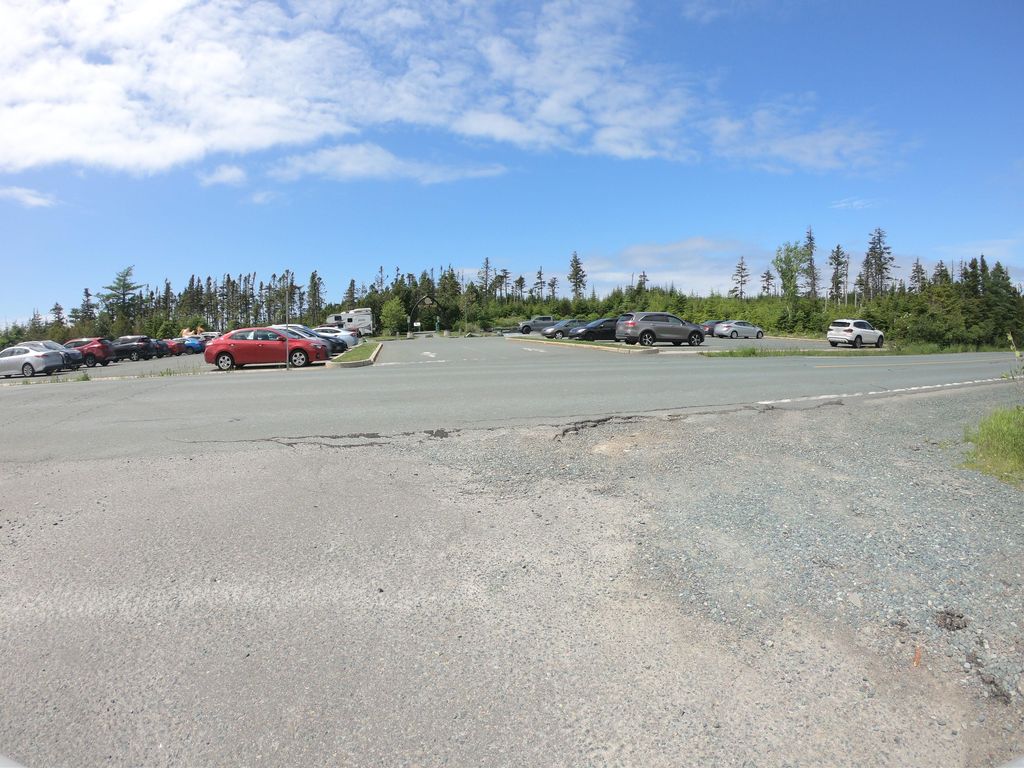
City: st_johns